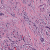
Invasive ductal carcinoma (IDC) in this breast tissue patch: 1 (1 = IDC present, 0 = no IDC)